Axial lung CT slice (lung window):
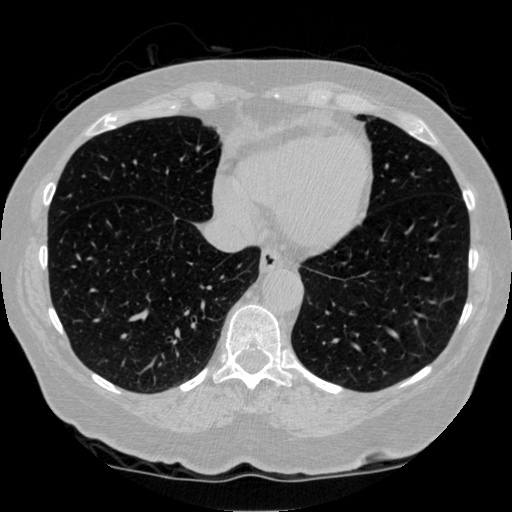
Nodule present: no